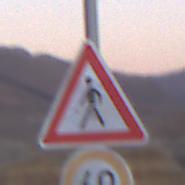
Verkehrszeichen: FussgaengerRechts
Zusatzzeichen unten: Geschwindigkeit60
Umgebung: Outdoor, Nature
Tageszeit: Dusk
Wetter: Clear
Licht: Natural
Jahreszeit: NotSpecified
Kontrast: LowContrast